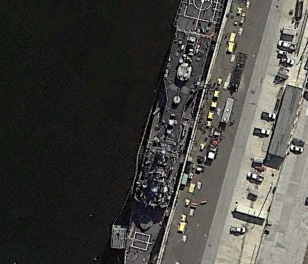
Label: Ticonderoga-class_cruiser